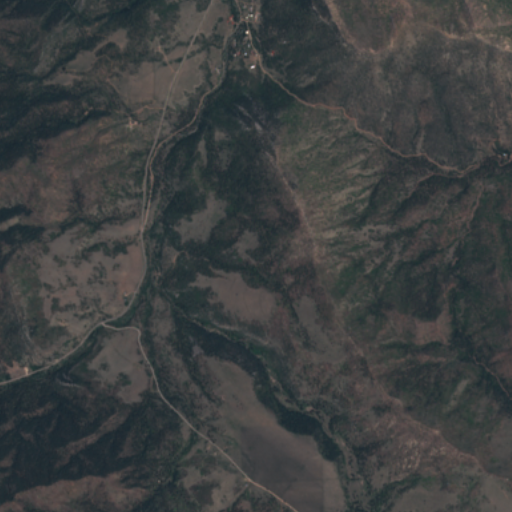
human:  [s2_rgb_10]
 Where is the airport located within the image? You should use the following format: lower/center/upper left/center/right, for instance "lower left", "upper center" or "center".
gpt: There is no airport in the image.